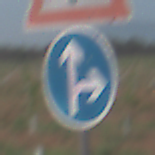
Verkehrszeichen: VorgeschriebeneFahrtrichtungGeradeausOderRechts
Zusatzzeichen oben: Lichtzeichenanlage
Umgebung: Outdoor, Nature
Tageszeit: SunriseSunset
Wetter: PartlyCloudy
Licht: Natural
Jahreszeit: NotSpecified
Kontrast: LowContrast